Aerial crown-view tile of a tropical tree (Barro Colorado Island, Panama), acquired 20241014:
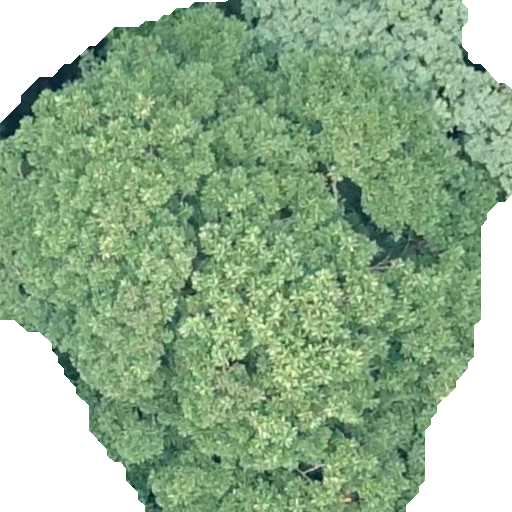
Species: Dipteryx oleifera
GBIF accepted scientific name: Dipteryx oleifera
Crown area: 376.516 m²